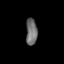
Tissue: lung
Cell type: Others
Senescence score: 0.1897
Nuclear area (px): 298
Mean DAPI intensity: 109.245